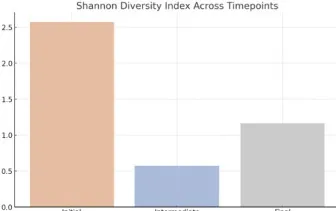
Ratio in gut microbiota across timepoints. The F/B ratio decreases from 2.73 at the initial timepoint (diagnosis) to 0.13 at the intermediate timepoint (following 6 months of systemic therapy) and 0.15 at the final timepoint (following surgery), reflecting a major shift from a Firmicutes-dominant profile at the initial timepoint to a Bacteroidetes-dominant profile in the subsequent timepoints. (B) alpha-diversity indices in gut microbiota across timepoints. At diagnosis, Shannon's and Simpson's diversity indices were 2.58 and 0.89, respectively, indicating a high diversity at this stage. There is a significant decrease in both indices at the intermediate timepoint (0.58 and 0.20), followed by a partial recovery by the final timepoint (1.17 and 0.53).
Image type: pathology (immunostaining)